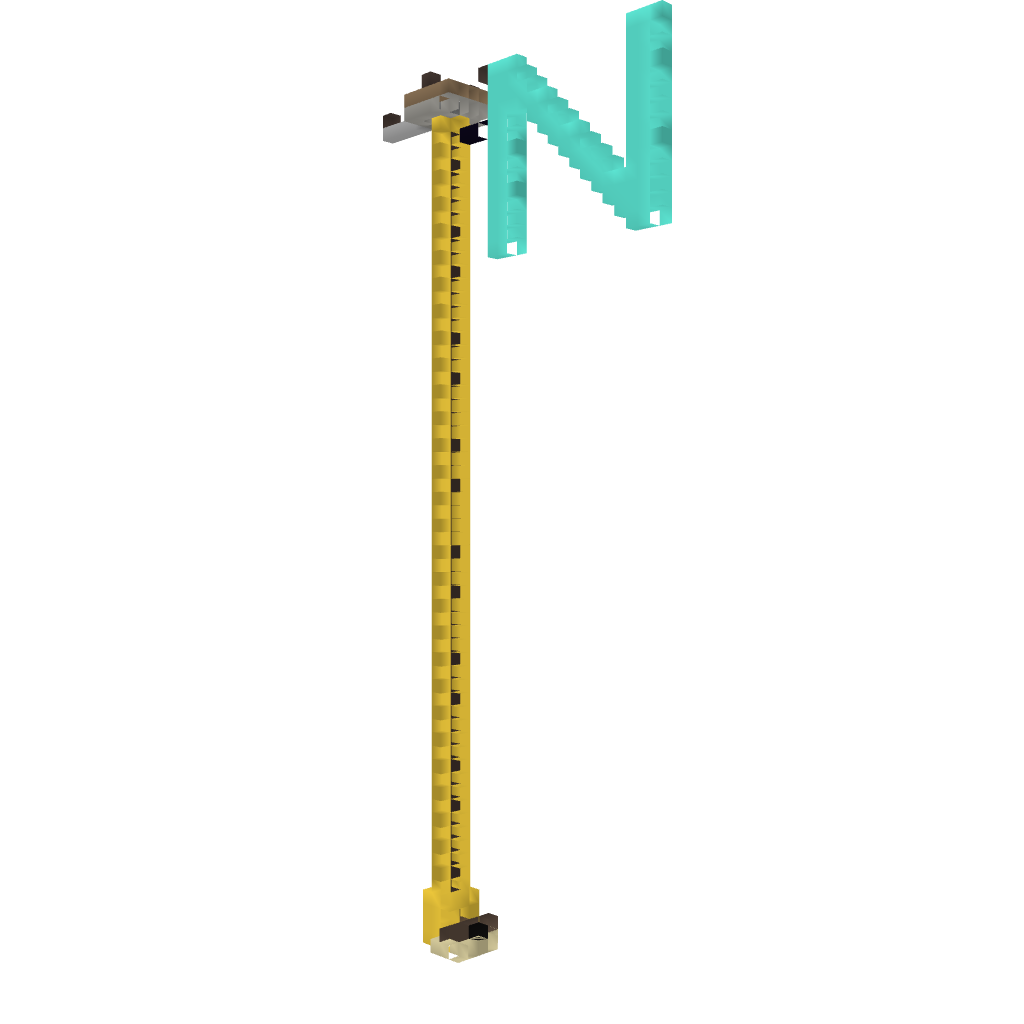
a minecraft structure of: compass